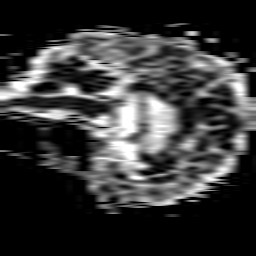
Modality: ADC
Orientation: sagittal
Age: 76
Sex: male
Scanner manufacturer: philips
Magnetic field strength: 1.5 T
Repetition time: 4.78 s
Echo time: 0.07794 s